Question: I have an unordered list as a menu and the current item has a class 'active'. I want the the active item to have a little box below it like in the image attached. How would I do this using just CSS? If there is no (good) answer I will go old-school and create an image as a 'background-image'.

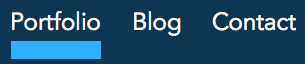
Answer: What you're describing can be done using a pseudo-element and positioning it relative to the element you're decorating: <URL>
'''
.box {
position: relative;
}
.box:after {
content: '';
position: absolute;
top: 100%;
width: 100%;
height: 10px;
background-color: blue;
}
'''